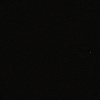
Label: space